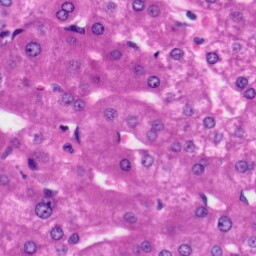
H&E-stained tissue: Liver